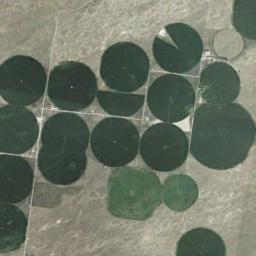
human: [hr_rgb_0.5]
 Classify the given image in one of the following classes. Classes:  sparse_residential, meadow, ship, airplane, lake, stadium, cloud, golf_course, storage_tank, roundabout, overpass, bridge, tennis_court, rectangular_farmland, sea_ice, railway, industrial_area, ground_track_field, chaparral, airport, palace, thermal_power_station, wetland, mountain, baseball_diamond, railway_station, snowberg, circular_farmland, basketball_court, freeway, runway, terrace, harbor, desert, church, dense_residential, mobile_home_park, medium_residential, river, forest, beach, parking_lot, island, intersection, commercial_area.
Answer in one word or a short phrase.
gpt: circular_farmland